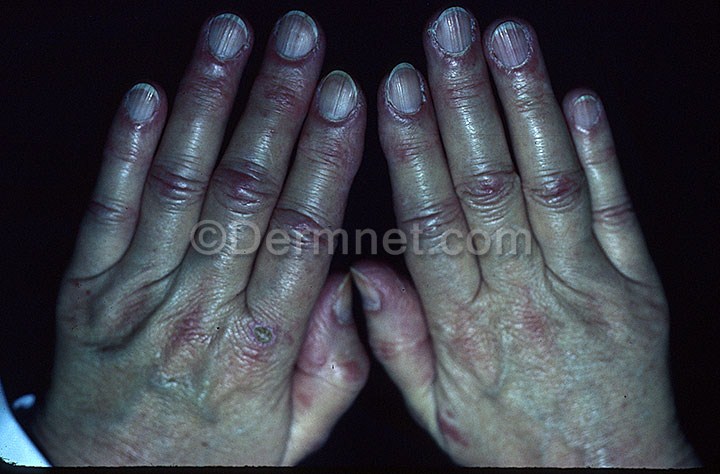
Disease: Lupus and other Connective Tissue diseases